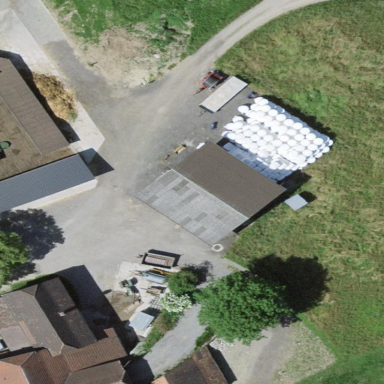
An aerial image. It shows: Barn.